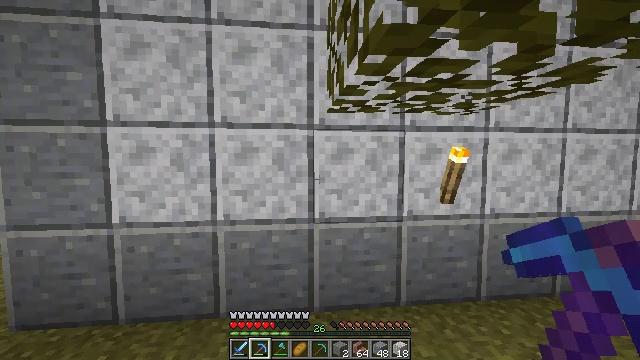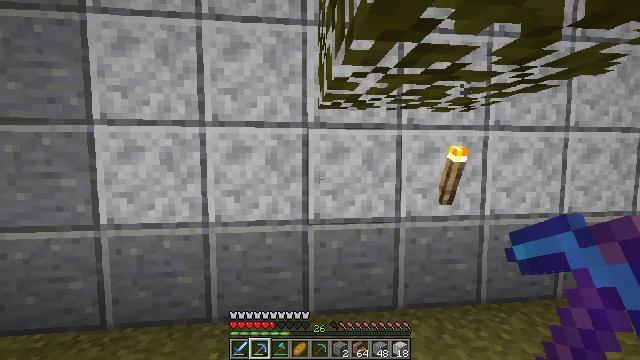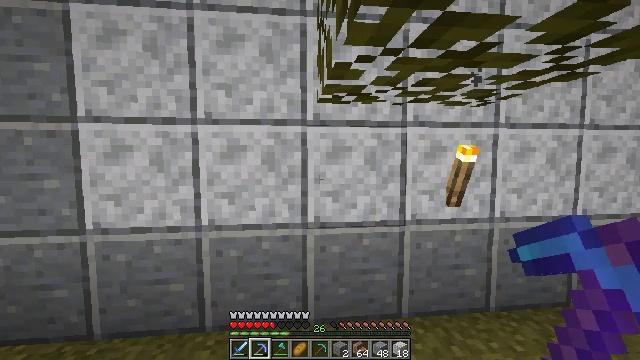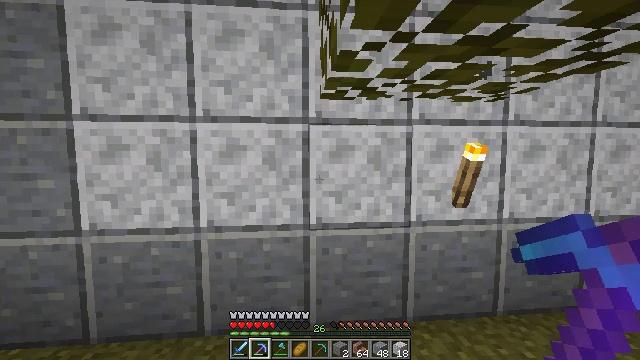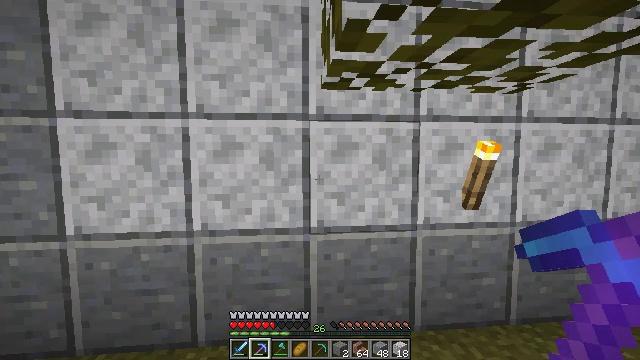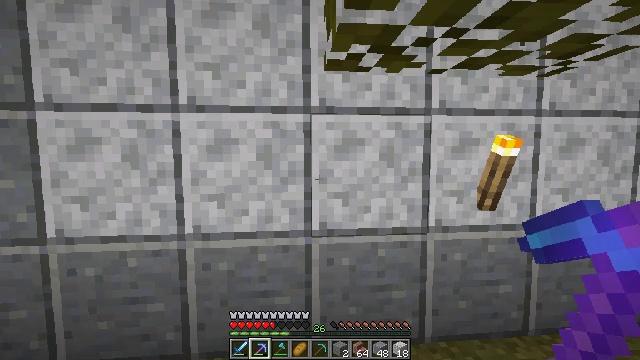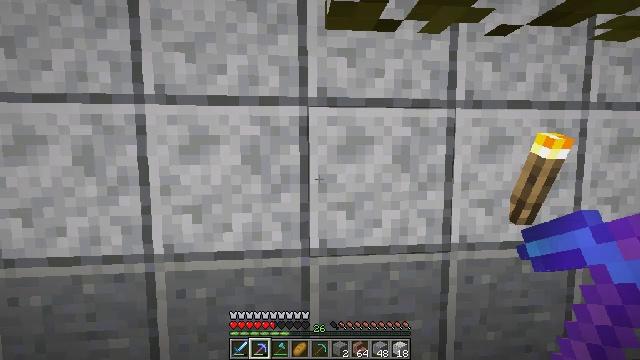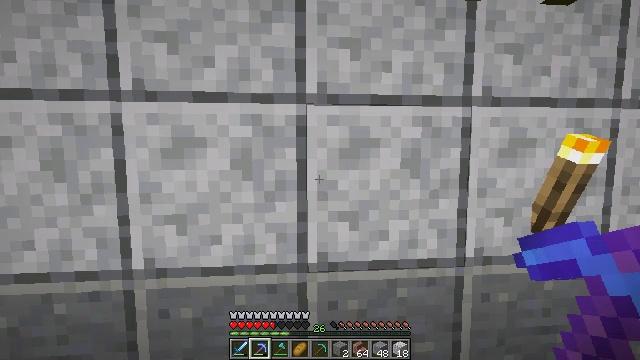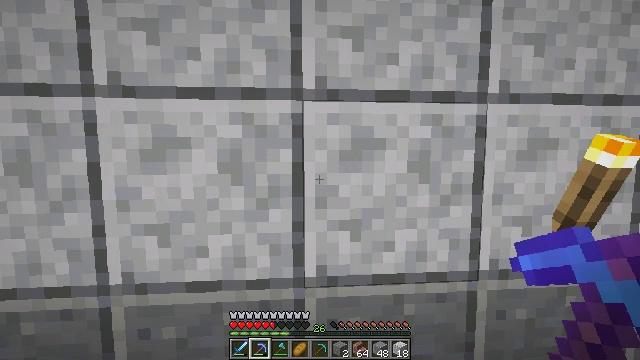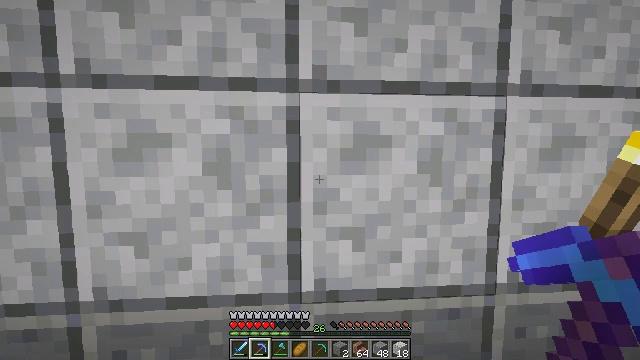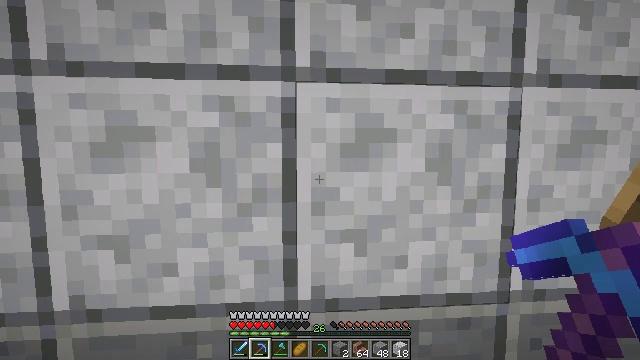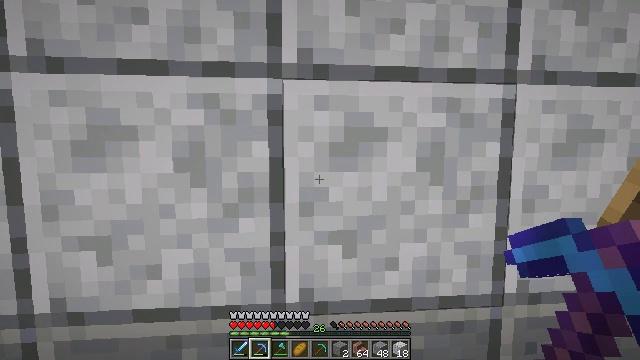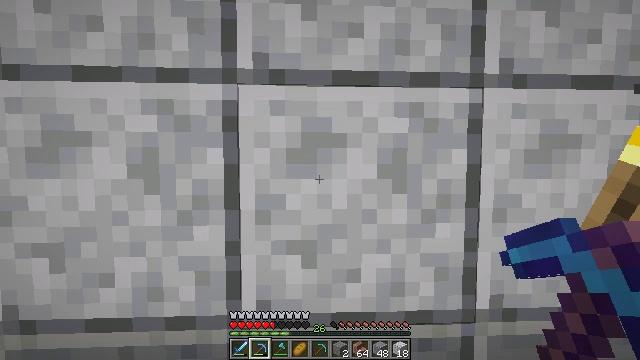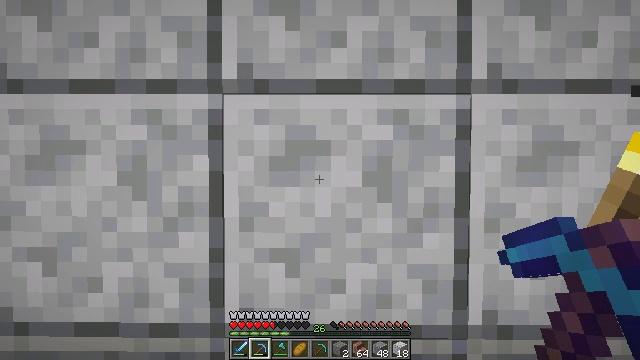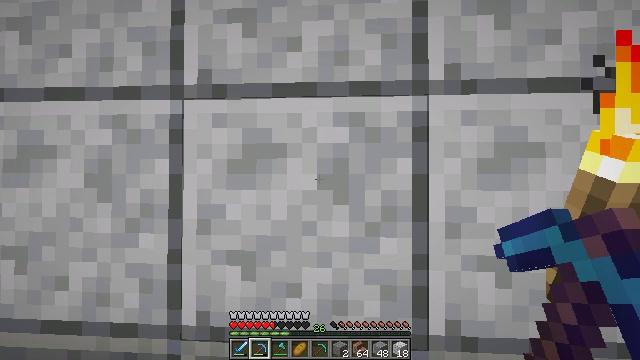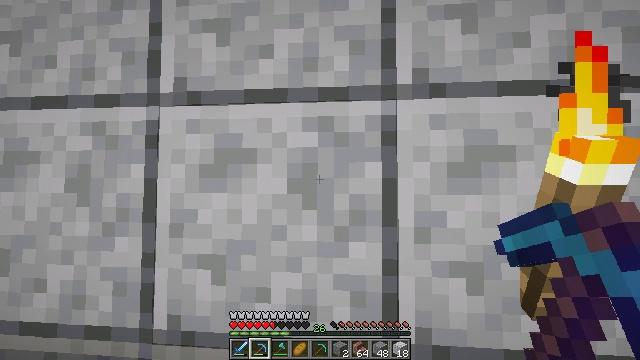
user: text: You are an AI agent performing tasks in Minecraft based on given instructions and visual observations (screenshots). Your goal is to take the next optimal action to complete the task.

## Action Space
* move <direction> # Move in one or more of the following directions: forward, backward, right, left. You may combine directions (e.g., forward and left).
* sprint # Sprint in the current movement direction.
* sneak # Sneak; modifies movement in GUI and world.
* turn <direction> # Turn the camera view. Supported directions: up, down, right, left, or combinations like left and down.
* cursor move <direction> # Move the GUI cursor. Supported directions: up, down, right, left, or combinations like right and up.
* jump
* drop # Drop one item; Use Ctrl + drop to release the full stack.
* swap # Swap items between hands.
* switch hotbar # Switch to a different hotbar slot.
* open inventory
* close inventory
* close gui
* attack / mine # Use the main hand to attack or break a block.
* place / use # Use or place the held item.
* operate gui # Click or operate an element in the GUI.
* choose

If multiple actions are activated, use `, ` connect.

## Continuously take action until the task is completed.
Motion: motion action
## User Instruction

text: Attack the polished diorite to collect it.
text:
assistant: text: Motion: move forward
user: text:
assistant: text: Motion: move forward
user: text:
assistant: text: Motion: move forward
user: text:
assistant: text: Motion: move forward
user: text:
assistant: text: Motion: move forward
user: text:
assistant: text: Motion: move forward
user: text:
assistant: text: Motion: move forward
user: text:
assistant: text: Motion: move forward
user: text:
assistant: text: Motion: no_op
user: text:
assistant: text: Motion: no_op
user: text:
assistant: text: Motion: move right
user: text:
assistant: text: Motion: move right, turn left and up
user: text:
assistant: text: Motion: move right, turn left and up
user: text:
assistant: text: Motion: move right, turn left and up
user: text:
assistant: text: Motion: turn left and up
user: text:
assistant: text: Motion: no_op
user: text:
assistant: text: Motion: no_op
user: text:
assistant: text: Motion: switch to hotbar 2
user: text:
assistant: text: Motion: switch to hotbar 2
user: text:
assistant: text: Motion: switch to hotbar 2
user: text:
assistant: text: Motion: no_op
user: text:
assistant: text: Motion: no_op
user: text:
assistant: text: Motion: no_op
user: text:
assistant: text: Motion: no_op
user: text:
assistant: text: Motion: turn left
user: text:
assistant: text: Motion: no_op
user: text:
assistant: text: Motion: no_op
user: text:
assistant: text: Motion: no_op
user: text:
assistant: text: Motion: no_op
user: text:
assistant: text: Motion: move left, turn left